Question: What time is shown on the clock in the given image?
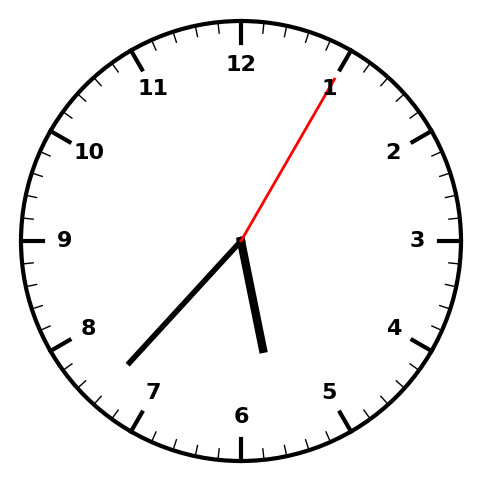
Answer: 05:37:05